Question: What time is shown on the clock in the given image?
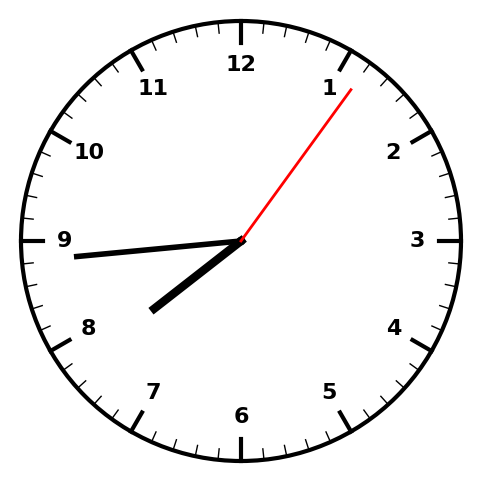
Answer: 07:44:06